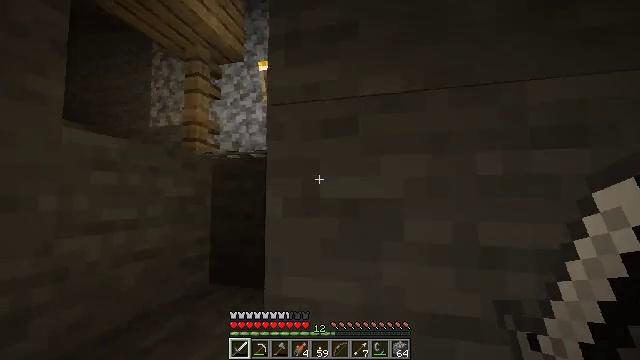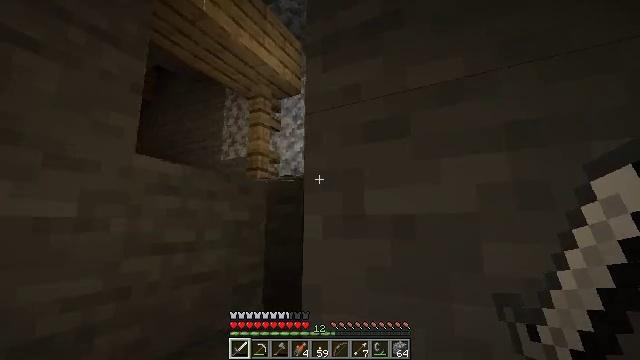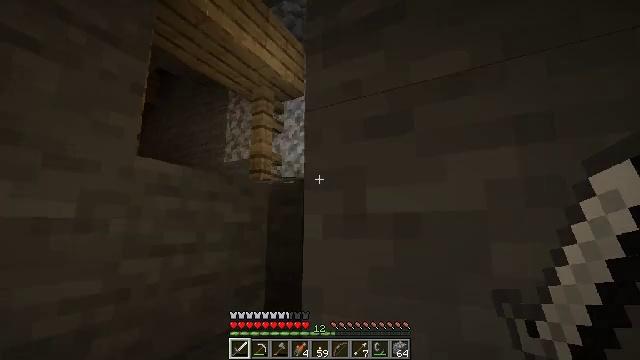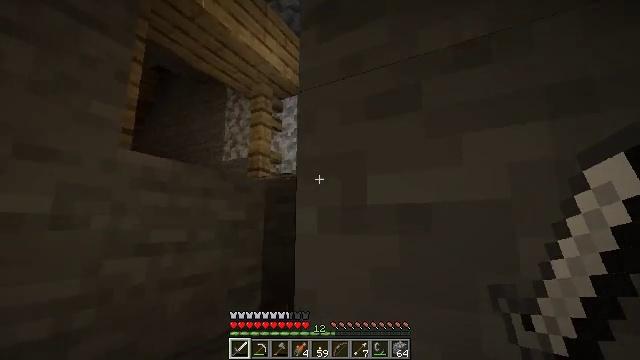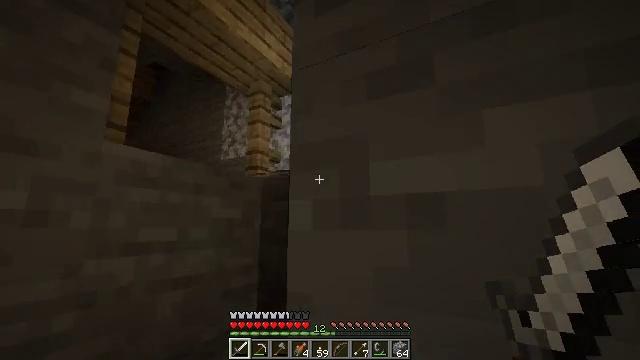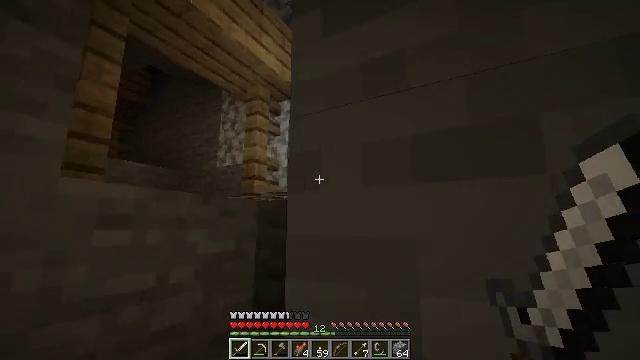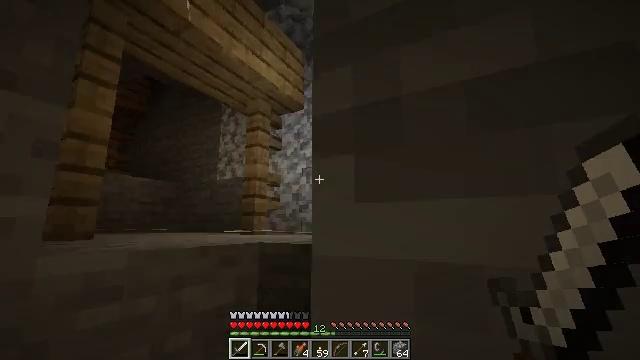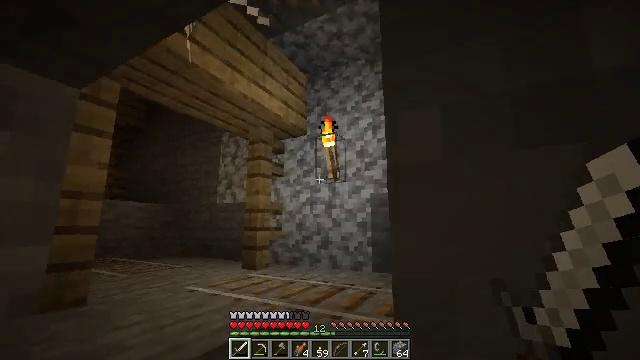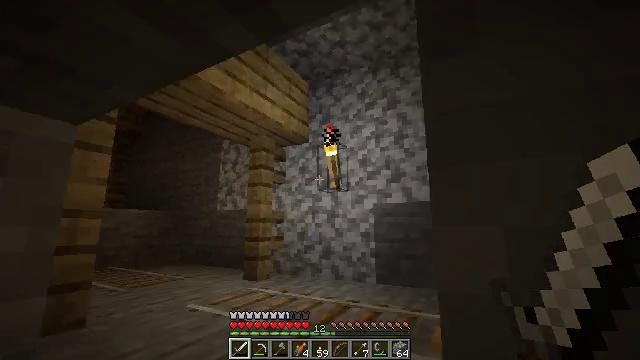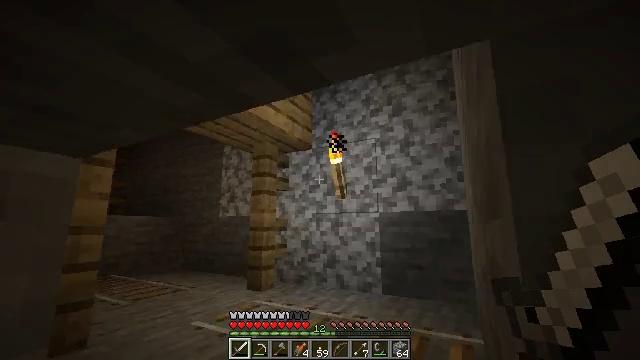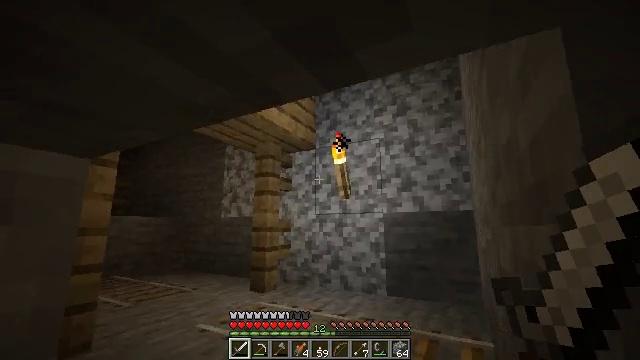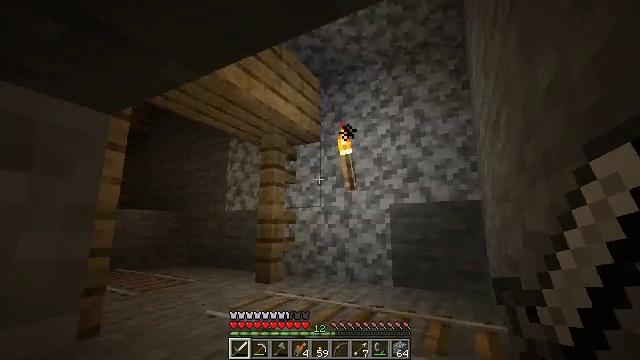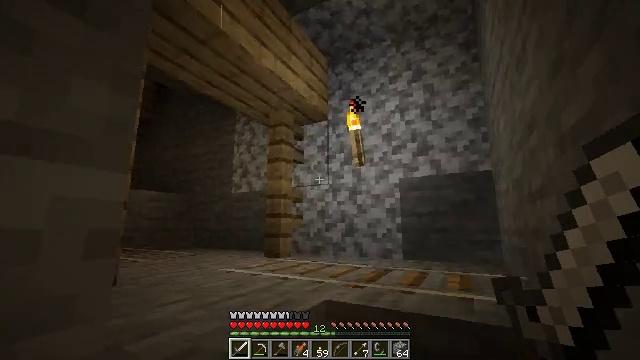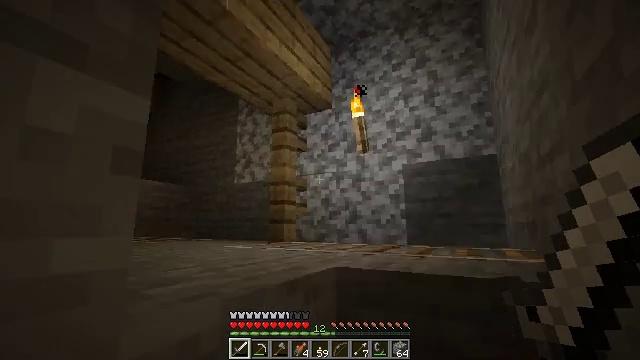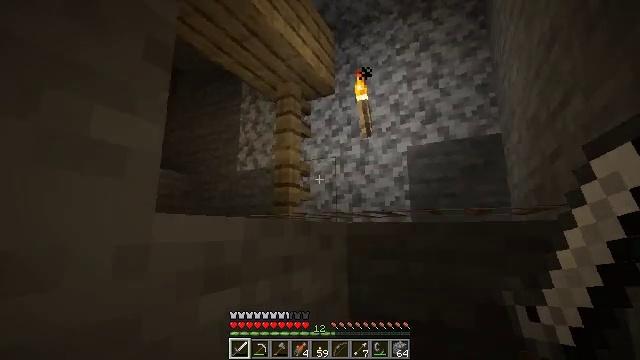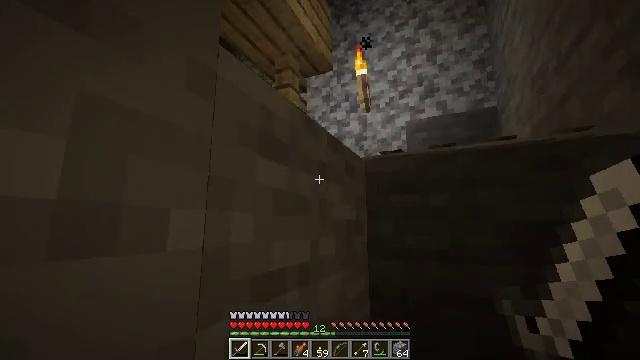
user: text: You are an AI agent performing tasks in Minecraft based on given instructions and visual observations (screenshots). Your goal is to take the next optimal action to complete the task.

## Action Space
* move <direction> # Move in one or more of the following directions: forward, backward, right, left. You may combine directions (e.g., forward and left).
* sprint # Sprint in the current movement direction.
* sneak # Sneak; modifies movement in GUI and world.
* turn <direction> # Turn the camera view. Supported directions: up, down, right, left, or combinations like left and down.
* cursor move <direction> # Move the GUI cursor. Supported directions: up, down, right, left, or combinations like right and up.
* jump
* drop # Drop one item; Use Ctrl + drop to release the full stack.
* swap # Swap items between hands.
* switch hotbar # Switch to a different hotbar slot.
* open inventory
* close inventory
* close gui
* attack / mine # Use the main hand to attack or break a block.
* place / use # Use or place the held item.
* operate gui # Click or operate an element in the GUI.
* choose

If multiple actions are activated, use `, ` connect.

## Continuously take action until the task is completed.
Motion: motion action
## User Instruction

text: Break the cobweb with a sword.
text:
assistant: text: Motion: turn left and up
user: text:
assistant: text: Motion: no_op
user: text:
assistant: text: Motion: move forward
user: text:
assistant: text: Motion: move forward
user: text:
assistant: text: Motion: move forward, jump
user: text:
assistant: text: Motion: move forward, jump
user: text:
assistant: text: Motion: move forward, jump
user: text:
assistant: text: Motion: move forward, jump
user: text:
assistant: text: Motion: move forward, jump
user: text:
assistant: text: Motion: move forward
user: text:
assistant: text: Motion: move forward
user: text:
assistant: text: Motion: move forward and move left
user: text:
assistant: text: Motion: move forward and move left
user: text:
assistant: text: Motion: move forward and move left
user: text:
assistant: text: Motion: move forward and move left, turn right
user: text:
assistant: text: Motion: move forward and move left, turn right and down
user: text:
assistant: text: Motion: move forward, turn right
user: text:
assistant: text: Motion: move forward
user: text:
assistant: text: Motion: move forward
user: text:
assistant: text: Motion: move forward
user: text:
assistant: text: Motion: move forward
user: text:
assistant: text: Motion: move forward, jump
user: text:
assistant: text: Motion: move forward, turn right, jump
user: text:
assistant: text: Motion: move forward, turn right and down, jump
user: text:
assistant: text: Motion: move forward, turn right, jump
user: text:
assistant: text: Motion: move forward, jump
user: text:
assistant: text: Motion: move forward
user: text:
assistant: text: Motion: move forward
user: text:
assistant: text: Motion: move forward
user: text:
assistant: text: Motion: move forward